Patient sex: M
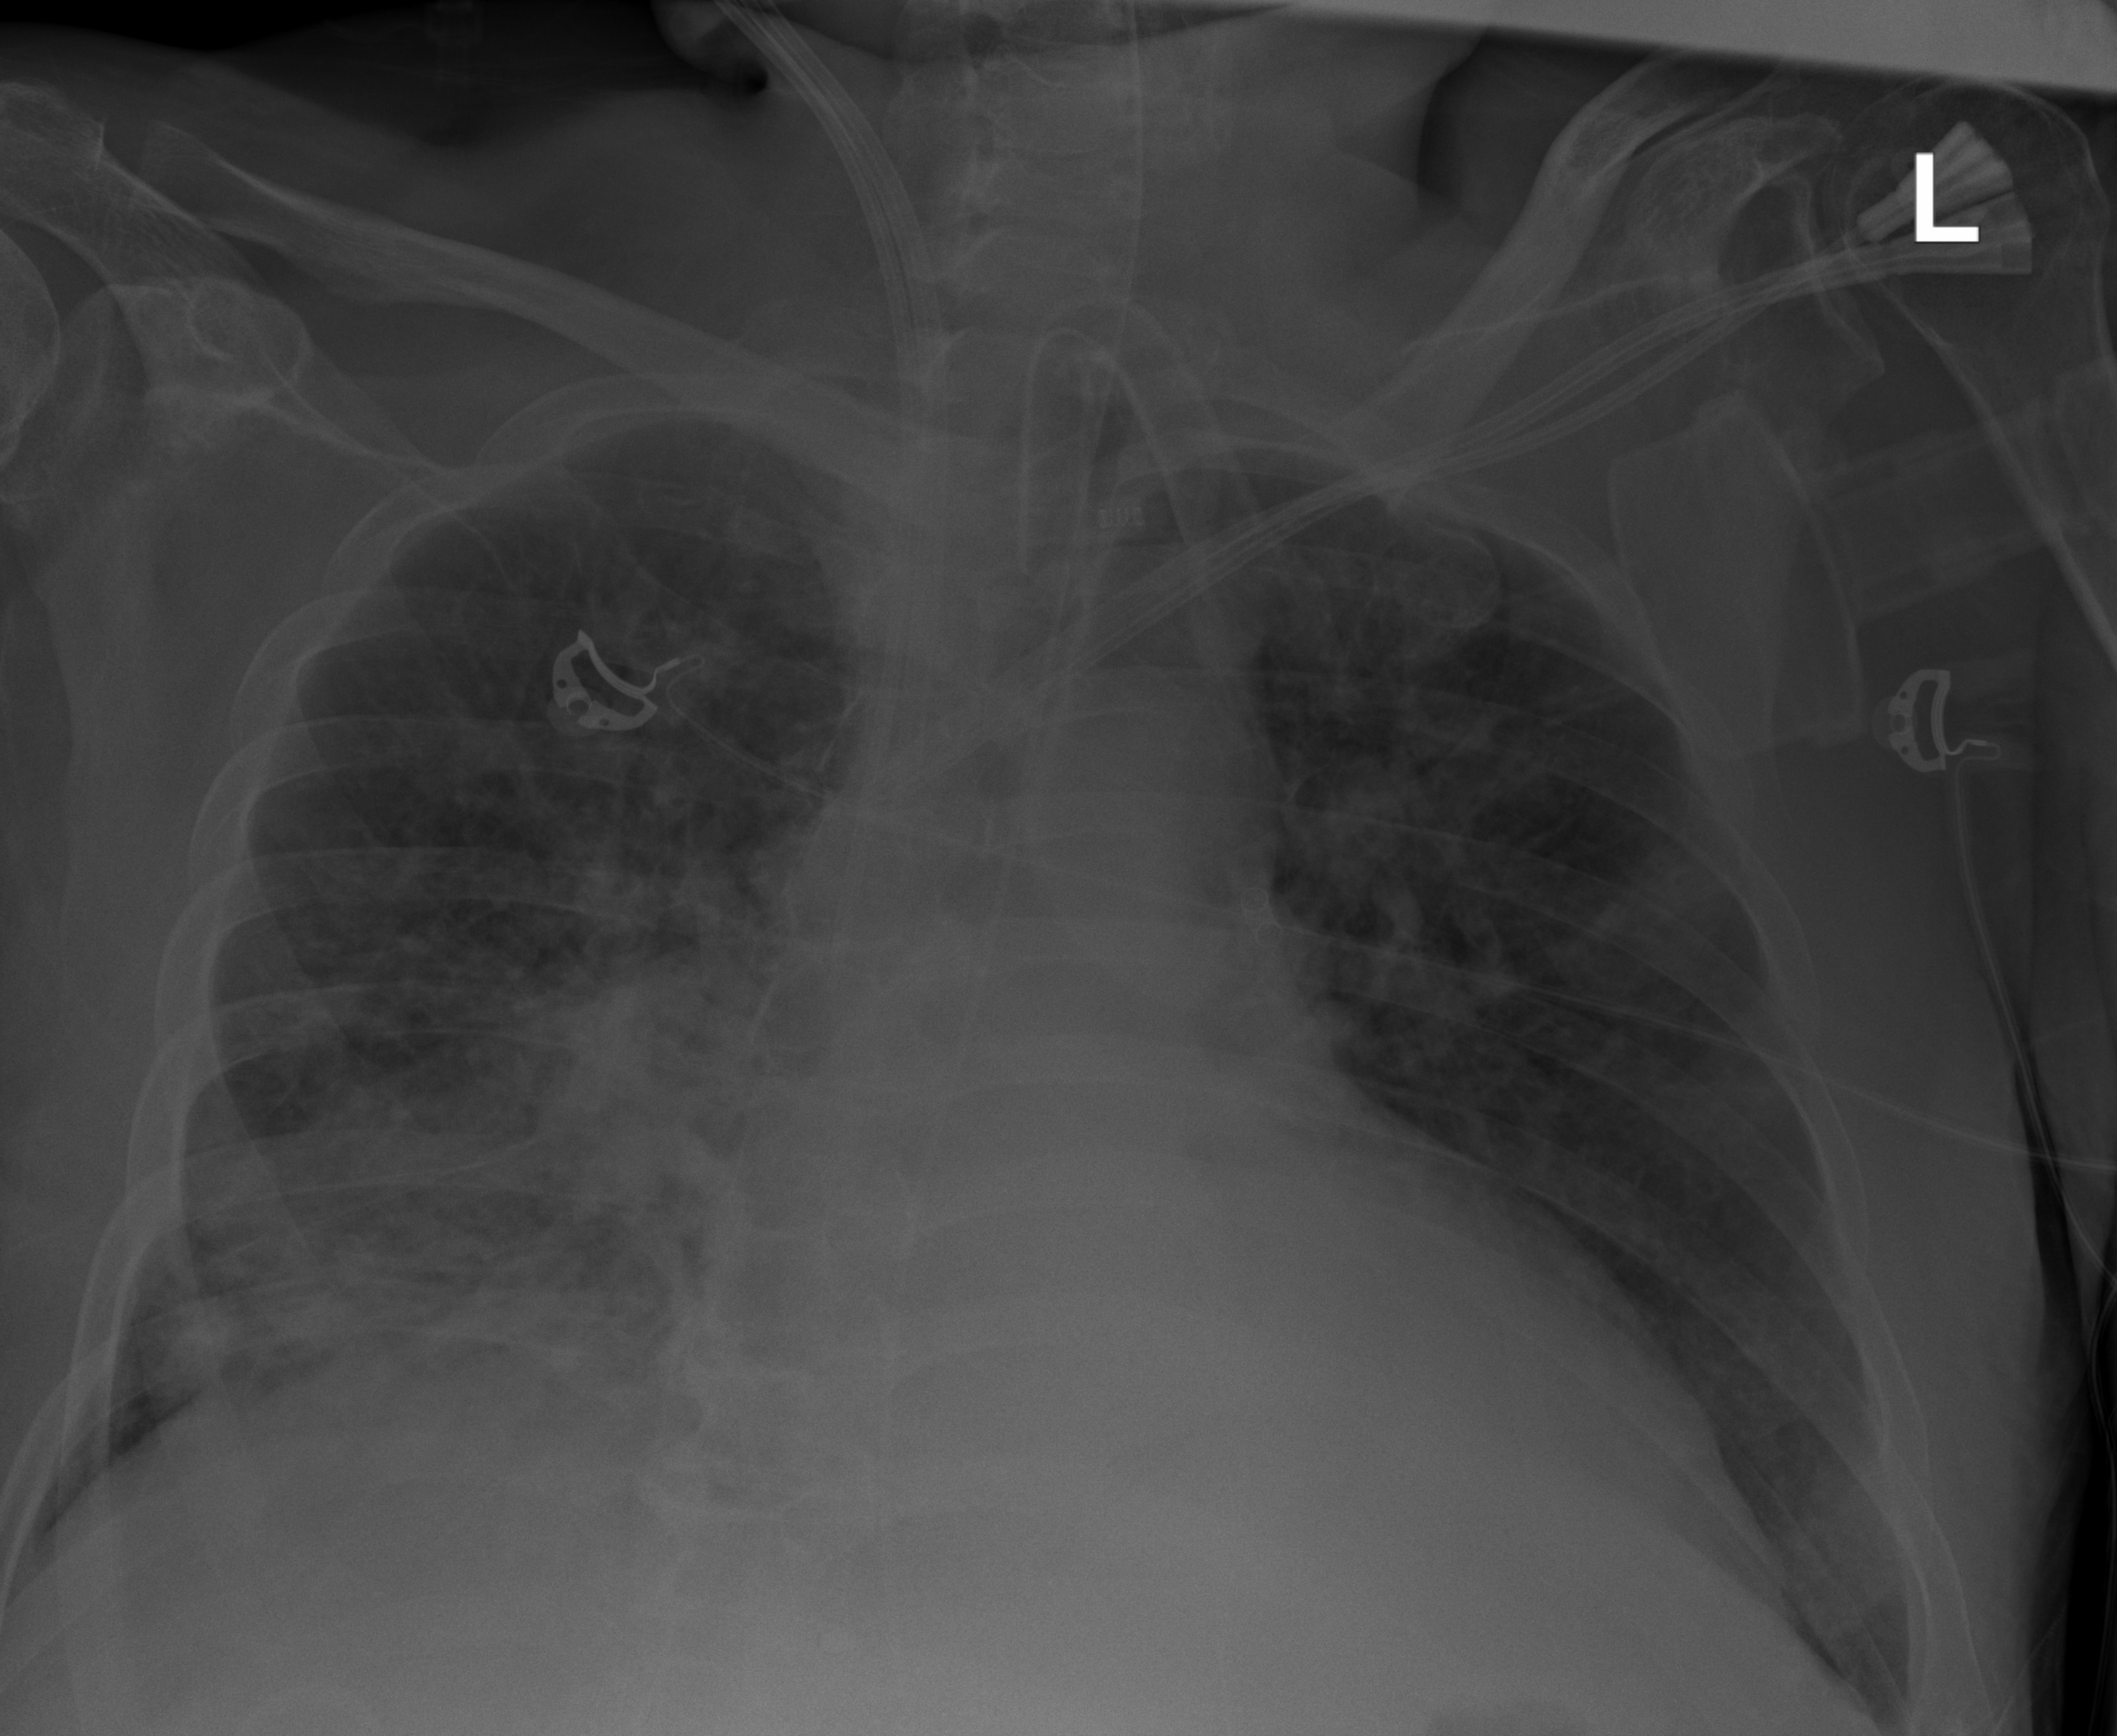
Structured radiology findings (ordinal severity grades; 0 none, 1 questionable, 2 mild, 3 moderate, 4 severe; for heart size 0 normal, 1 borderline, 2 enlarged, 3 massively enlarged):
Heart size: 2
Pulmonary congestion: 0
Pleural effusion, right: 0
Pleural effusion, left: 0
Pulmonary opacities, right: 3
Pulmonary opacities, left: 2
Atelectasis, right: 3
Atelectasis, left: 2